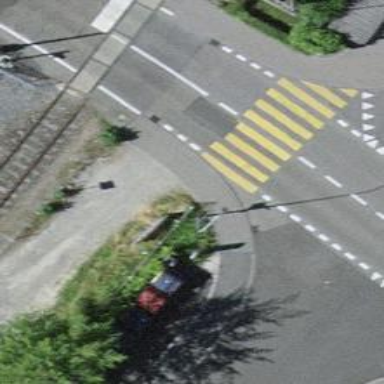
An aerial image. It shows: Kerb barrier.